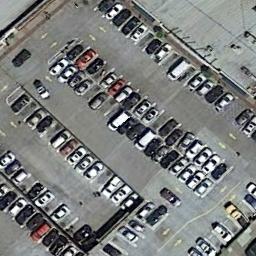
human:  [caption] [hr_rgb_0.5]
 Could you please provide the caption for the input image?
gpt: There is a white building by the parking lot .

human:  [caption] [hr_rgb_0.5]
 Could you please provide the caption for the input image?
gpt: The parking lot is full of cars .

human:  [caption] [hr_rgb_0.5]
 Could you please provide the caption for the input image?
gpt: There are many different colors and styles of cars in the parking lot .

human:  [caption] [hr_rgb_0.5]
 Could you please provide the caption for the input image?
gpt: The parking lot has some cars arranged neatly in lines .

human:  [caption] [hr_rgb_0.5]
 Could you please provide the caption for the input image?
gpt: There are many cars on the parking lot .